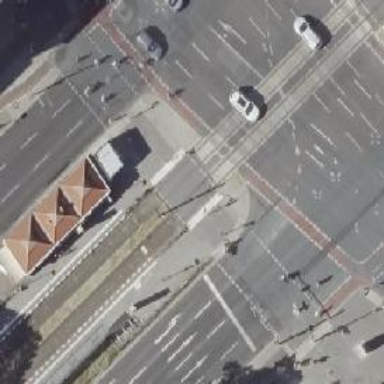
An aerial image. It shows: Tram crossing with traffic signals.